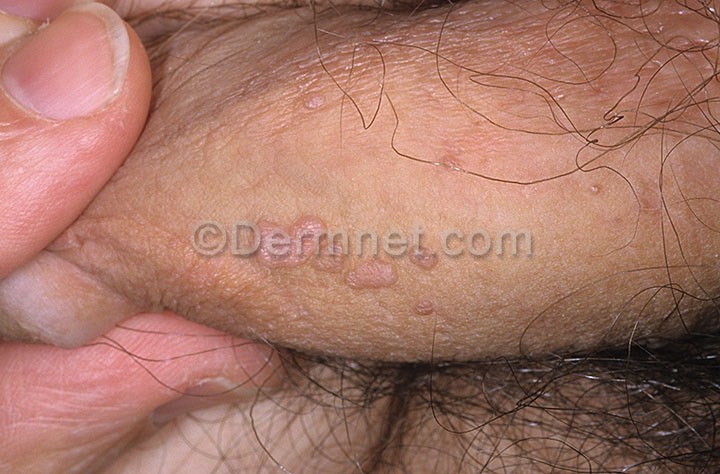
Disease: Herpes HPV and other STDs Photos